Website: lowes
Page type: order-returns
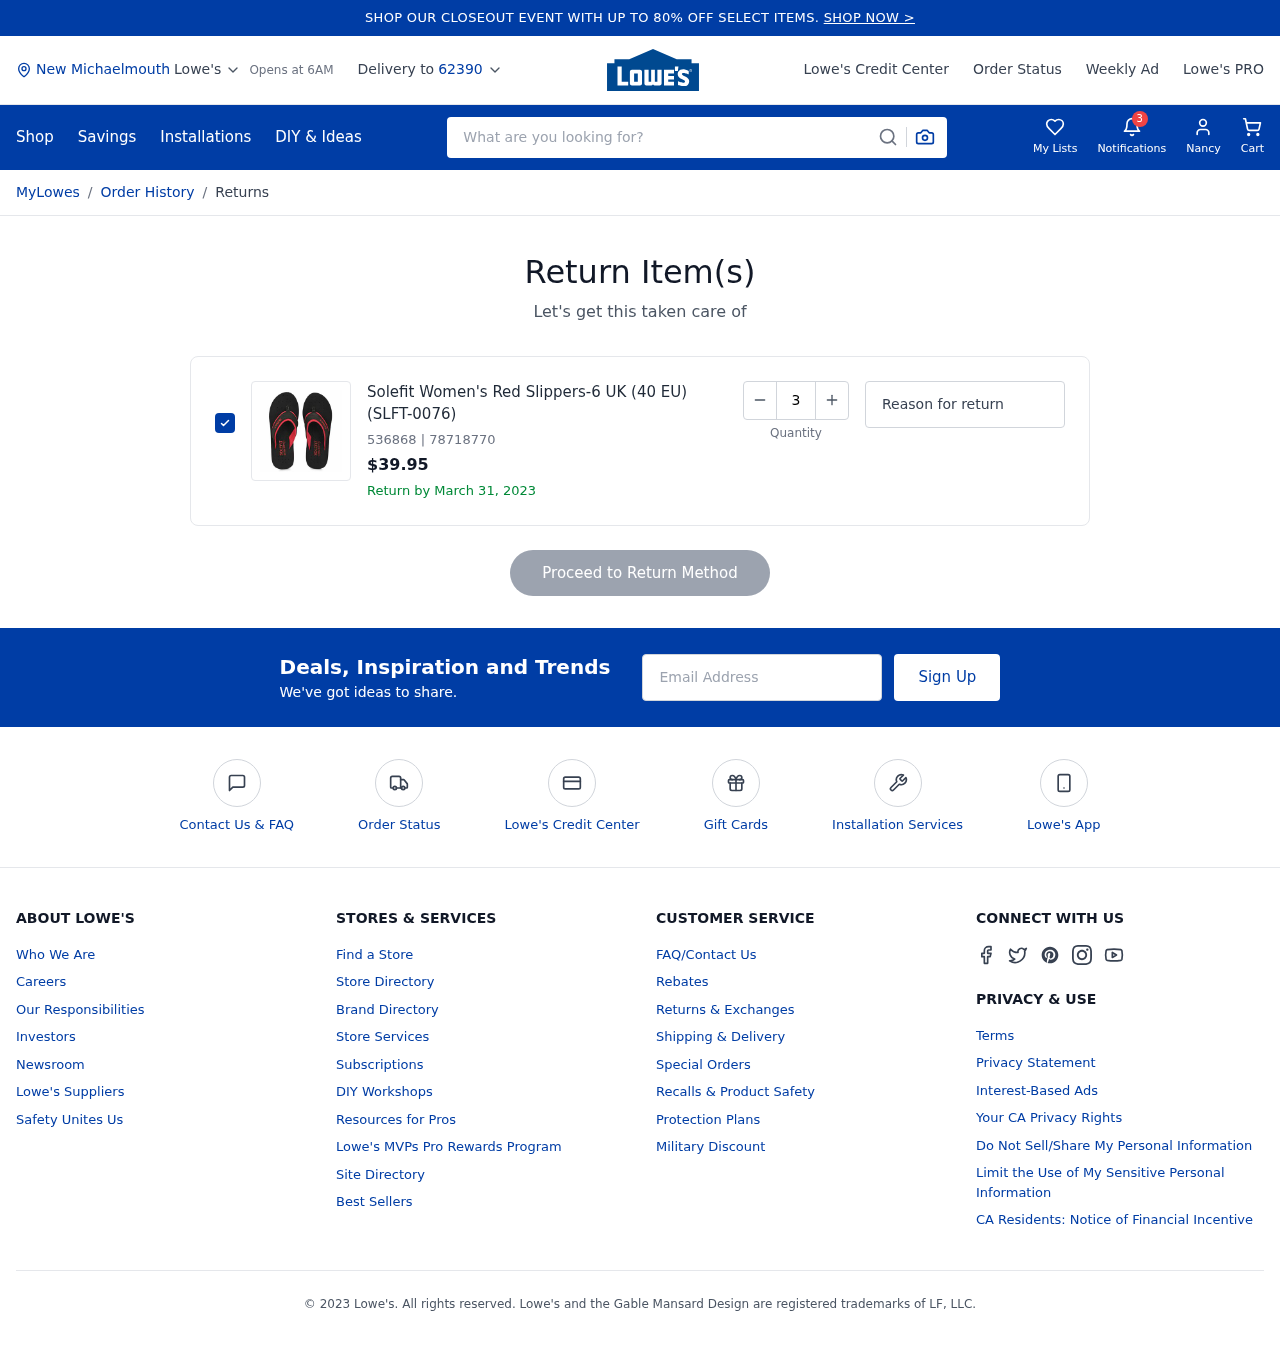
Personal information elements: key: PII_CITY
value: New Michaelmouth
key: PII_FIRSTNAME
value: Nancy
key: PII_POSTCODE
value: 62390
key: PII_EMAIL
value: nancylam@gmail.com
Product elements: key: PRODUCT1_NAME
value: Solefit Women's Red Slippers-6 UK (40 EU) (SLFT-0076)
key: PRODUCT1_PRICE
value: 39.95
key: PRODUCT1_ITEM_NUMBER
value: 536868
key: PRODUCT1_MODEL_NUMBER
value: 78718770
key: PRODUCT1_QUANTITY
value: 3
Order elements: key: ORDER_RETURN_BY_DATE
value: March 31, 2023